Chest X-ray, AP view. Patient: 43 years old, sex F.
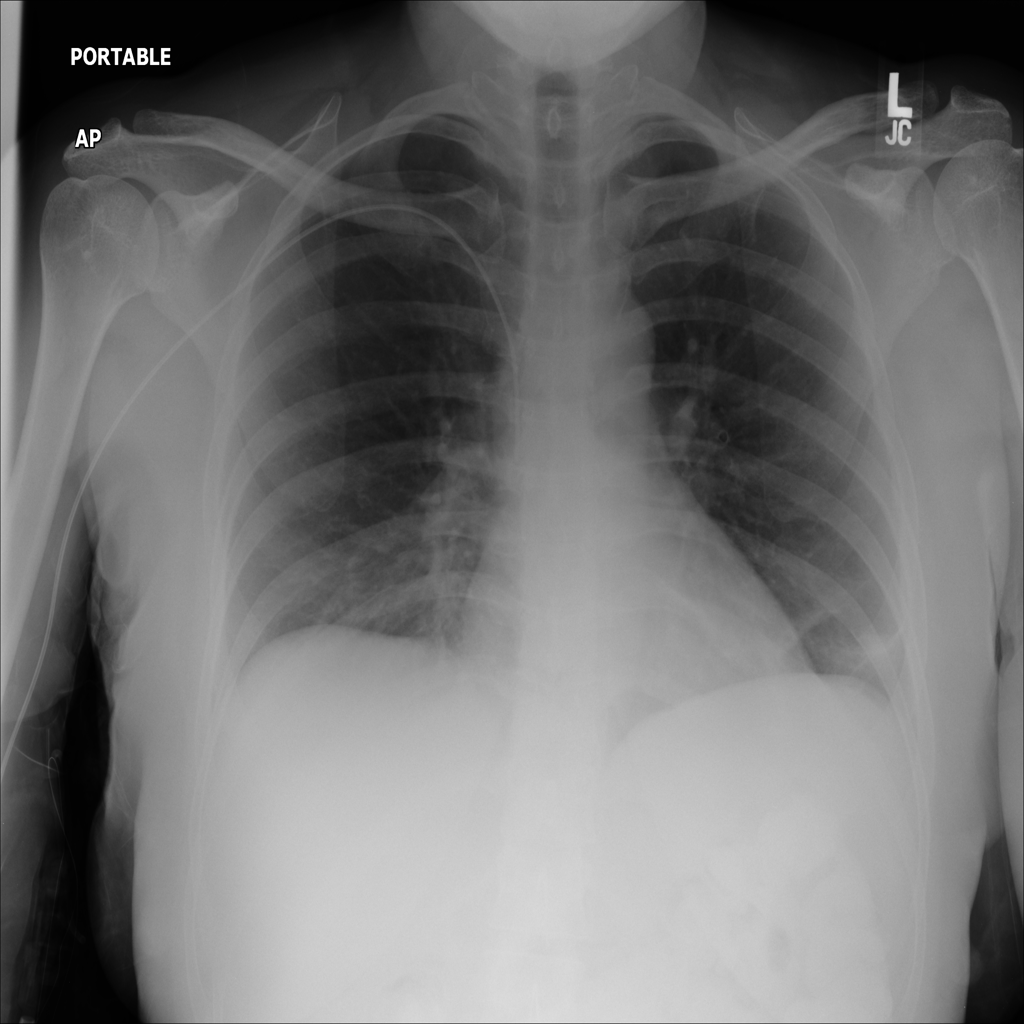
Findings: No Finding